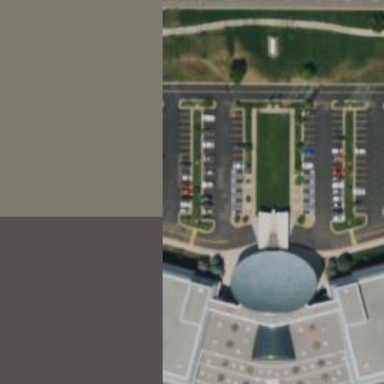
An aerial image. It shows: Parking space is available.